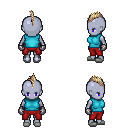
a pixel art fantasy rpg character, female body template, dark elf, purple skin, teal sleeveless shirt, red pants, white blonde mohawk hairstyle, metal gloves, white slippers, four views (front, back, left, right), 2x2 character sprite sheet, small pixel art, hard edges, no anti-aliasing